Milling tool wear sample.
Tool blade image: 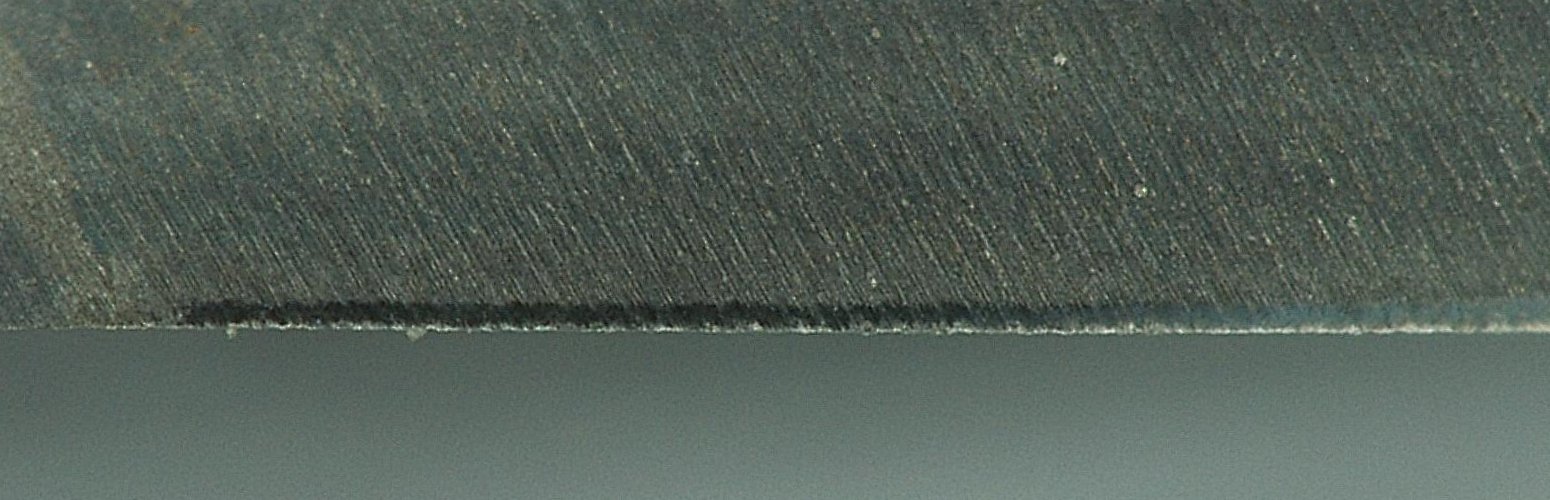
Chip image: 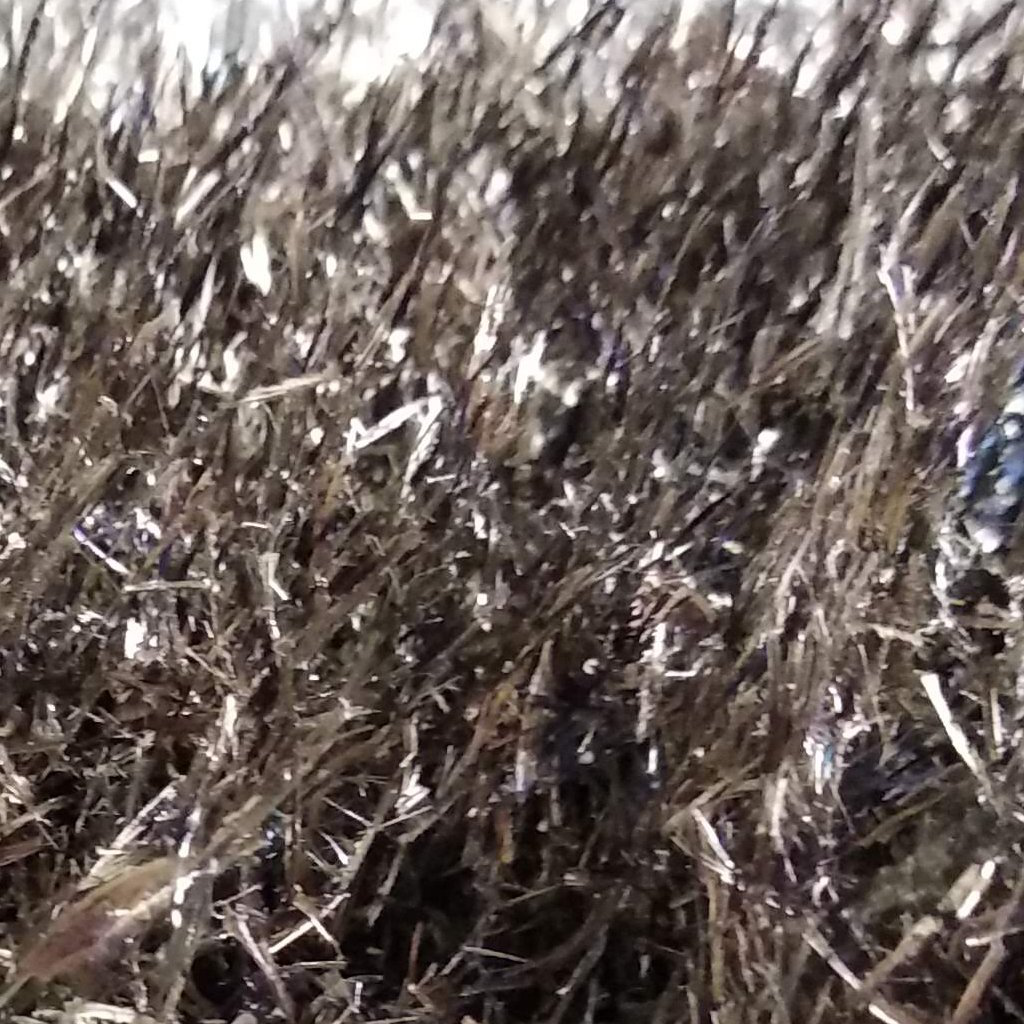
Workpiece image: 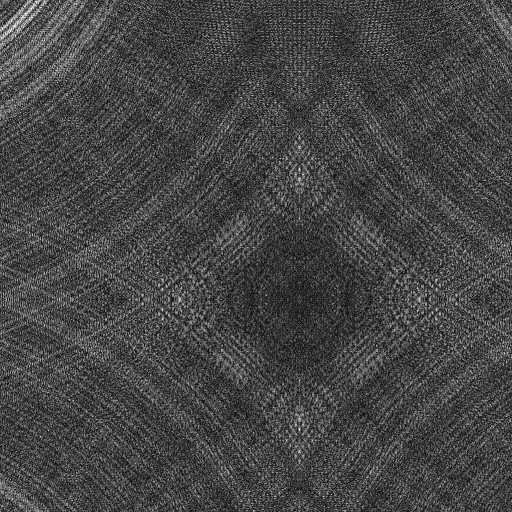
Tool wear state: sharp
Gaps: 0
Flank wear: 40.08
Overhang: 17.52
Force-signal Mel-spectrograms (X, Y, Z axes): 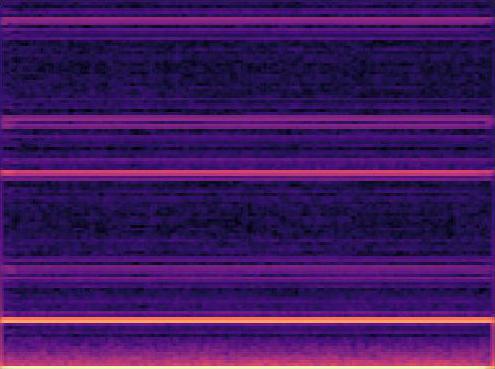 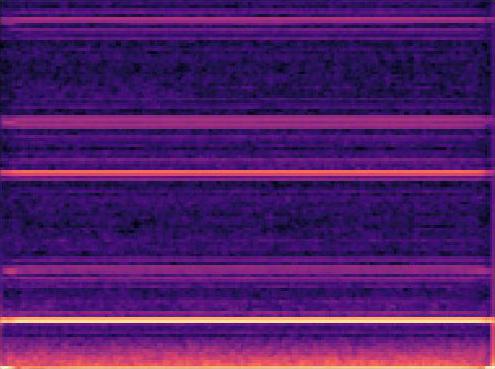 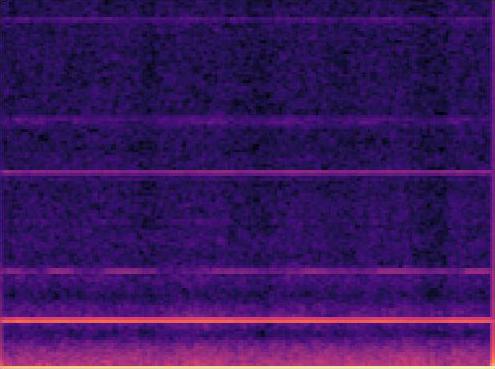
Force-signal scalograms (X, Y, Z axes): 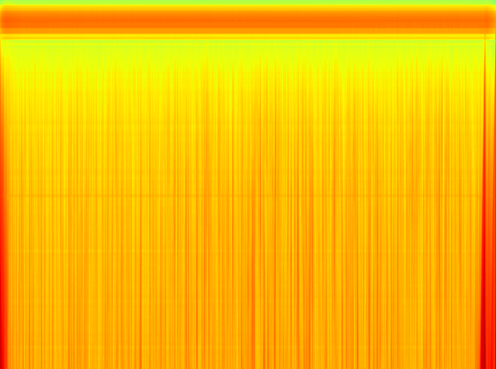 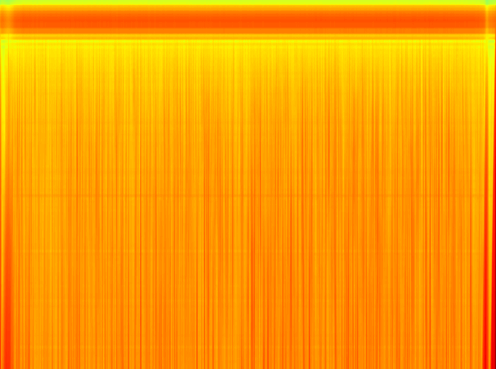 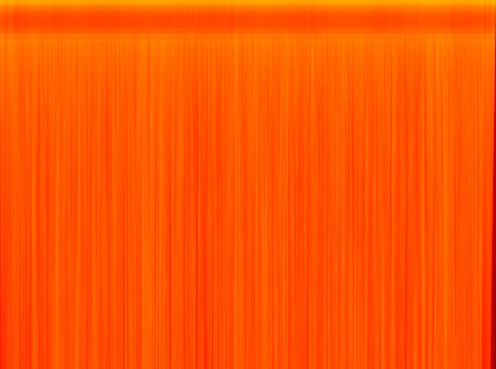
Force phase: initial_break_in_wear